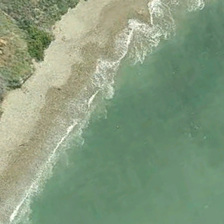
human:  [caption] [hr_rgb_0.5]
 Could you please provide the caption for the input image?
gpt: a piece of green ocean is near yellow beach and green plants .

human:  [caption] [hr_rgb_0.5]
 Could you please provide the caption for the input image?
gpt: a piece of green ocean is near yellow beach and green plants .

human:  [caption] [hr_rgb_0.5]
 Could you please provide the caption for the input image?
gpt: a piece of green ocean is near yellow beach and green plants .

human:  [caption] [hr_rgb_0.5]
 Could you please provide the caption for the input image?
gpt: a piece of green ocean is near yellow beach and green plants .

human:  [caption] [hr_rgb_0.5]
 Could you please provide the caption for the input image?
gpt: a piece of green ocean is near yellow beach and green plants .